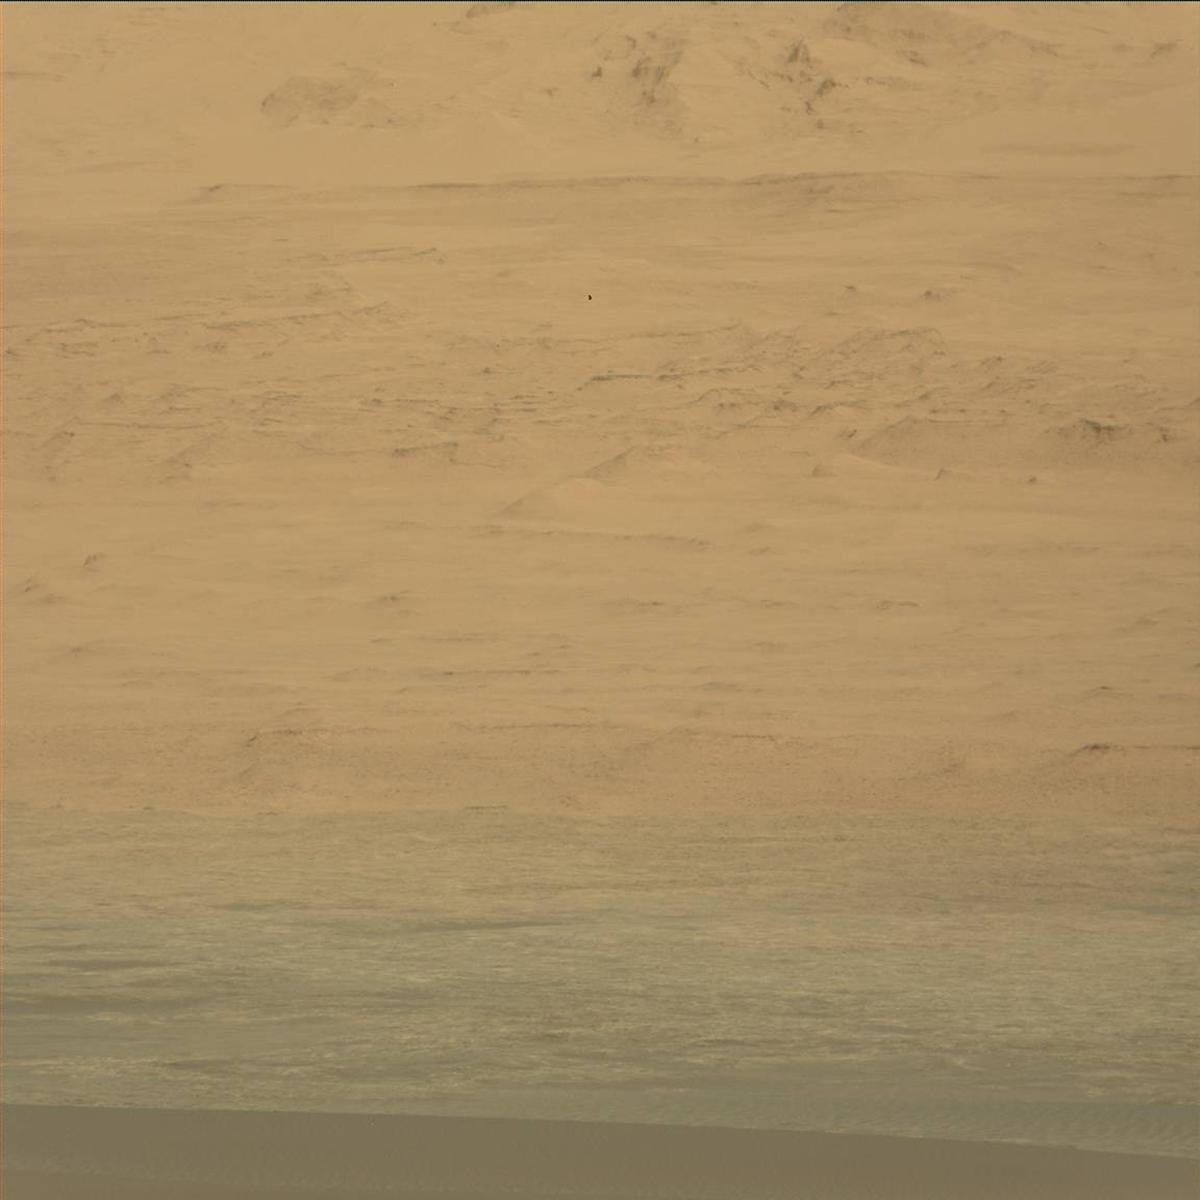
Terrain classes present: Ridge